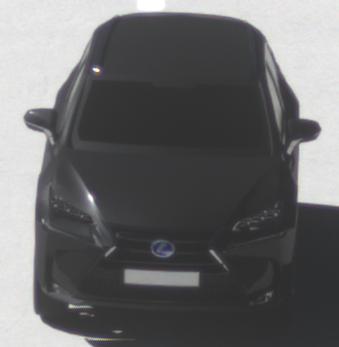
Make: Lexus
Model: NX 300h
Detailed model: NX (AZ1)
Model produced from: 2017/11
Model produced until: 2018/08
Doors: 5
Color: black
Road condition: dry road
Daytime: midday
Contrast: high contrast